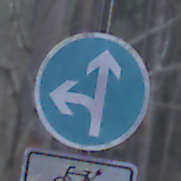
Verkehrszeichen: VorgeschriebeneFahrtrichtungGeradeausOderLinks
Zusatzzeichen unten: EinspurigeFahrzeugeFrei6
Umgebung: Outdoor, Nature
Tageszeit: MorningAfternoon
Wetter: Overcast
Licht: Natural
Jahreszeit: Winter
Kontrast: LowContrast